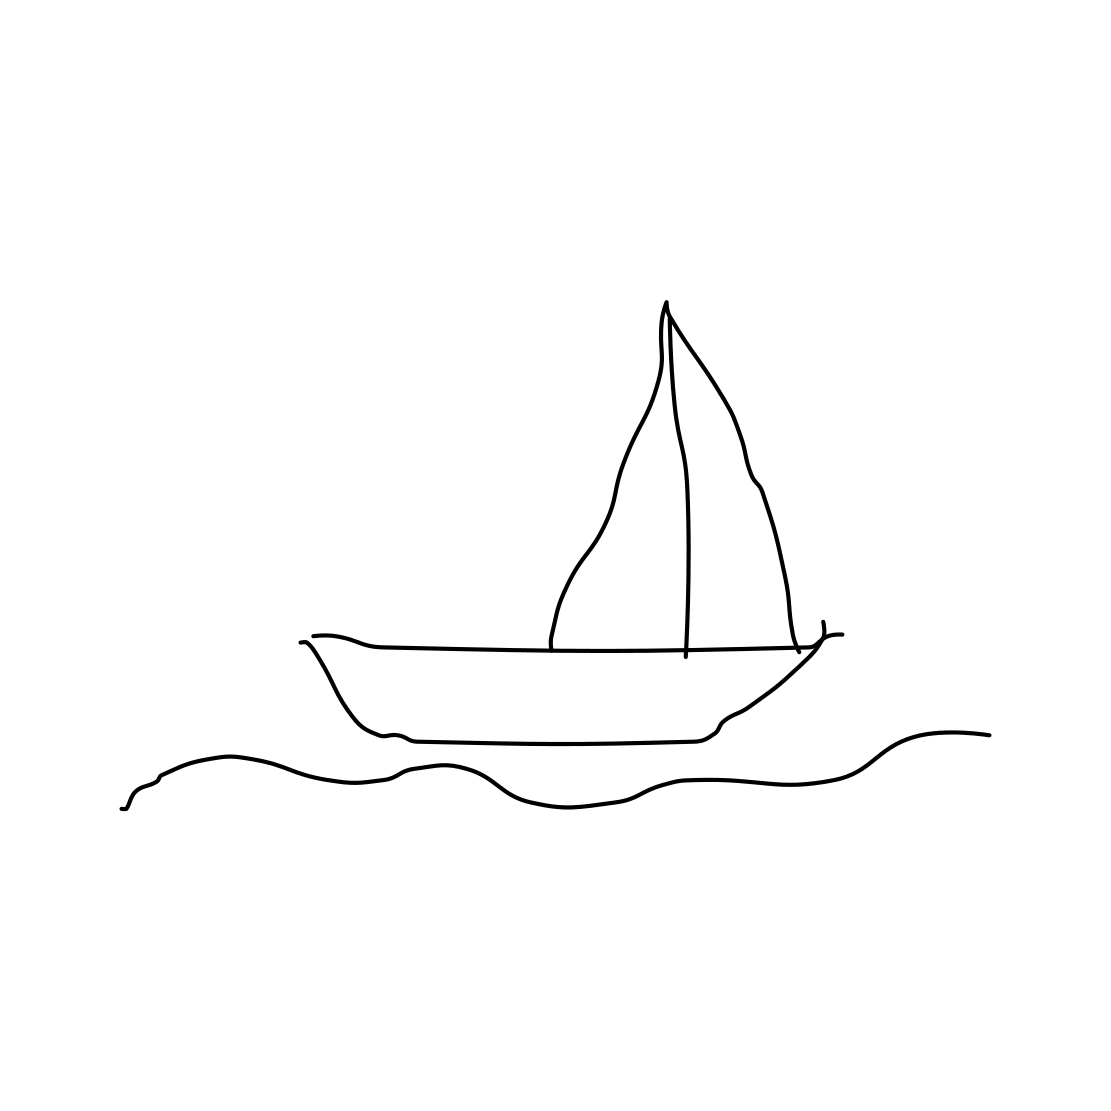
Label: sailboat